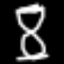
Label: hourglass